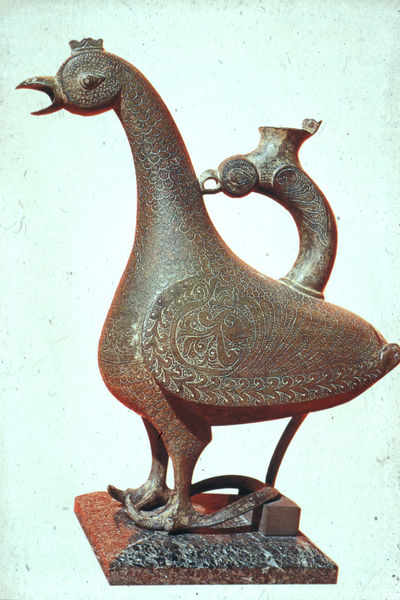
Titel: Vogel-Aquamanile aus Spanien (Islam)
Standort: Cagliari
Institution: Pinacoteca Nazionale
Schlagwörter: blau, flügel, fuß, körper, vogel, wasser, weiß, braun, geschwungen, marmor, tisch, rot, tier, muster, ornament, flasche, augen, federn, gefieder, sockel, stein, taube, hals, natur, auge, figur, krone, amphore, henkel, kanne, krug, ranken, skulptur, statue, ton, vase, beine, relief, füße, gans, schnabel, kamm, ornamente, verzierung, kerzen, metall, bronze, plastik, platte, plinthe, zehen, foto, griff, becher, eisen, stütze, deckel, gefäß, orient, stand, pfau, krallen, schnäbel, gravierung, gravur, verziert, chinesisch, musterung, karaffe, öffnung, arabisch, stäbe, fasan, antik, aggressiv, mittelalter, kralle, hahn, rebhuhn, huhn, klappe, ornamentik, salbgefäß, guss, kunsthandwerk, schrei, krähen, ziseliert, gehämmert, islam, behälter, verzierungen, trinkgefäss, gegossen, getrieben, bronzeplastik, klauen, gockel, henne, ausguss, abstakt, schnaupe, islamisch, iran, persisch, henke, graviert, aquamanile, orien, auhe, mesing, vogelform, ziselur, zisiliert, koptisch, bildlich, schnaperl, ölkann